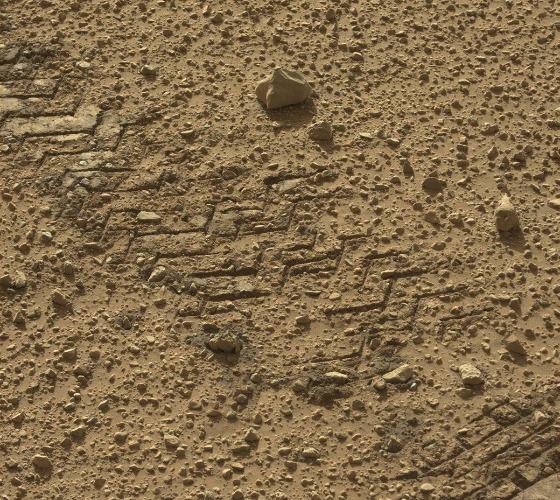
Terrain classes present: Gravel / Sand / Soil, Rock, Shadow, Track